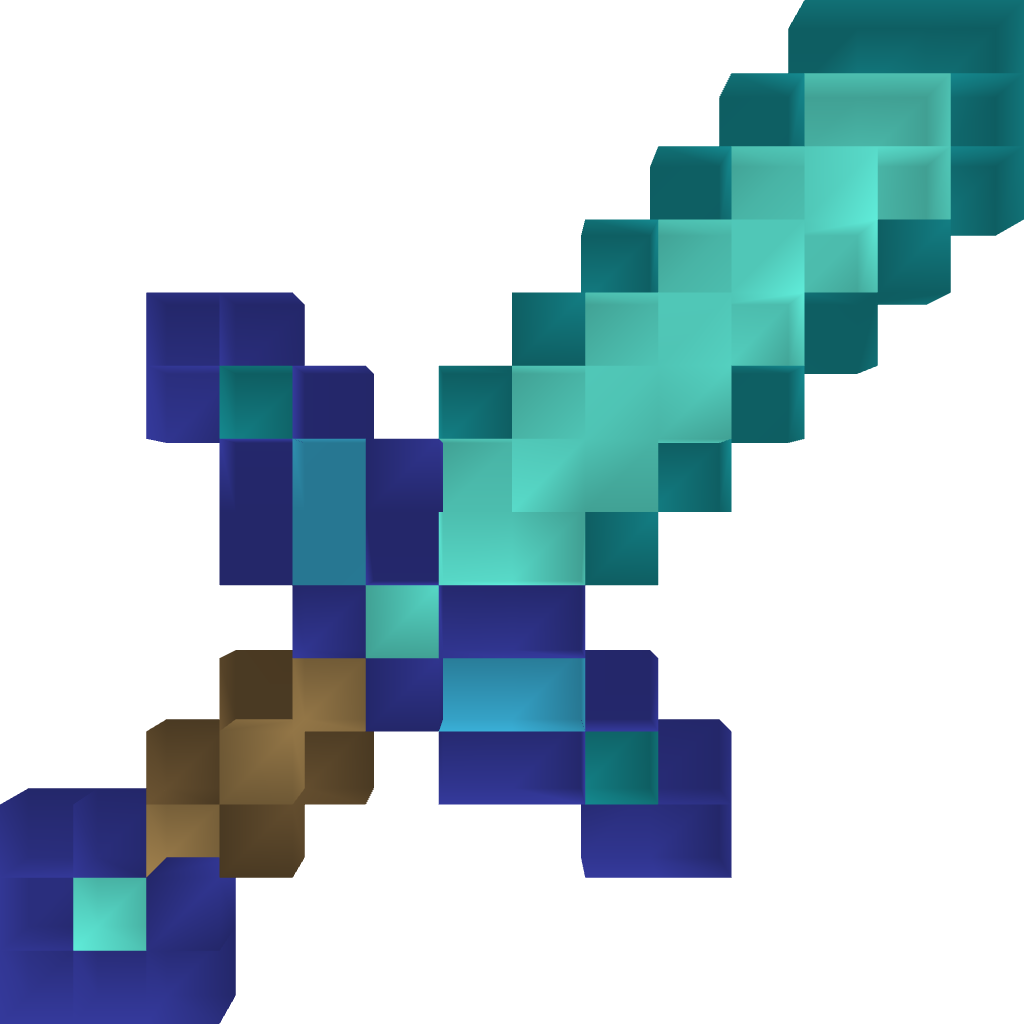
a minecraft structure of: Diamond Sword